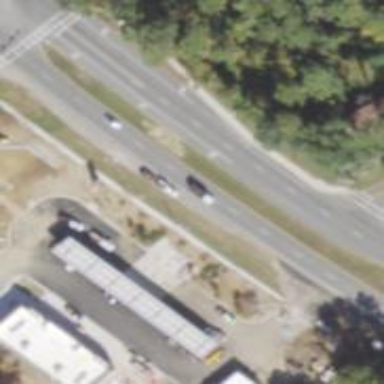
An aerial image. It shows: Asphalt road classified as trunk highway.